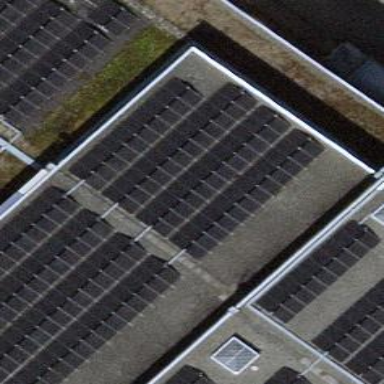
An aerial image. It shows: Solar power generator utilizing photovoltaic technology with solar photovoltaic panels.